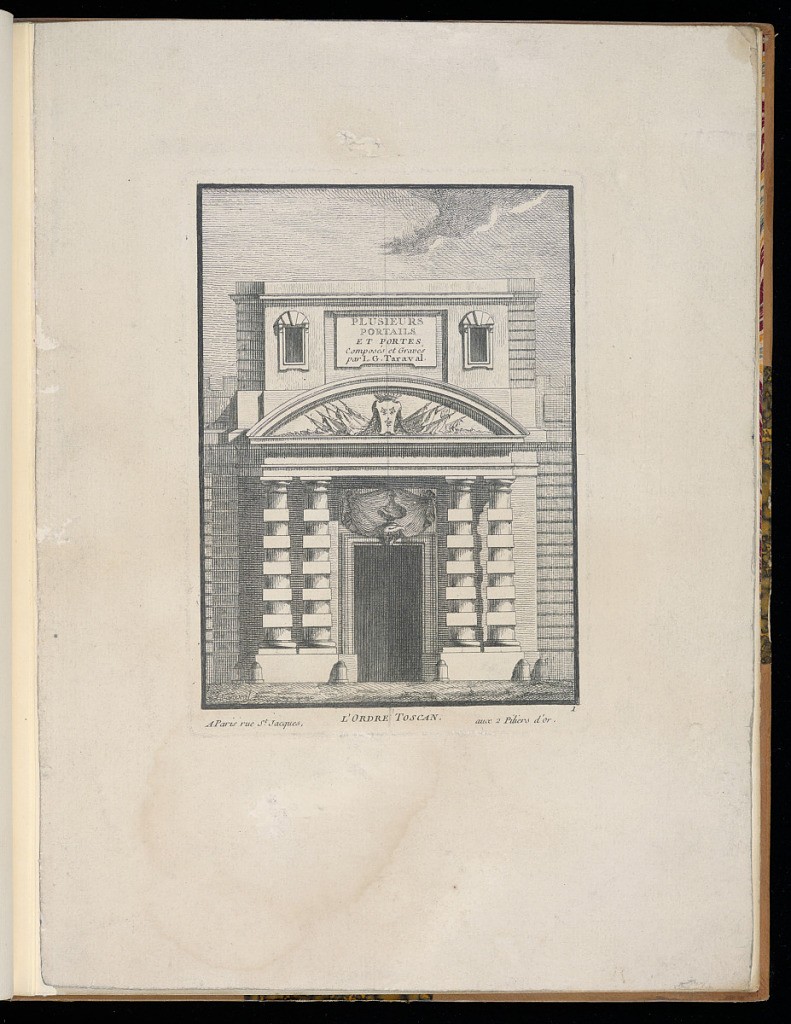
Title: Title Page
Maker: Louis-Gustave Taraval, French, 1738 – 1794
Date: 1768–75
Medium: Etching on paper
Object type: Print
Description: Title page for a series of designs for exterior porticos featuring Neoclassical motifs associated with the classical architectural orders of ancient Greece and Rome. The title of the series is lettered in a cartouche or plaque above the arched pediment of a portico. The pediment features the French coat of arms flanked by spears with flags. The pediment is supported by four rusticated tuscan columns. The overdoor is decorated with a sculpted draped textile and a portrait bust. The plate is titled below the image and numbered, along with the publisher's address.